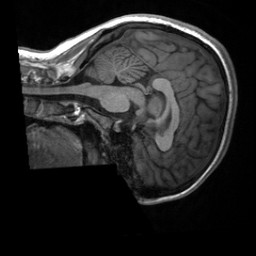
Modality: T1w
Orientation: sagittal
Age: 21
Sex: female
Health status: healthy
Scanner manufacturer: siemens
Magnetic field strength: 3 T
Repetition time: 2 s
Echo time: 0.00232 s